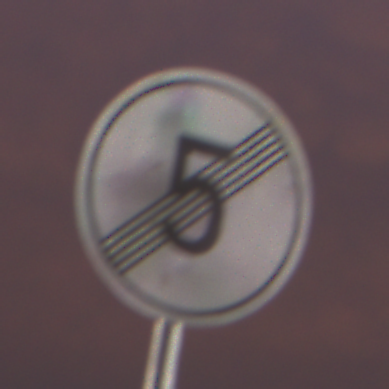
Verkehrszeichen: EndeGeschwindigkeit5
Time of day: SunriseSunset
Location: Outdoor (Urban)
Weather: PartlyCloudy
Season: NotSpecified
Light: Artificial